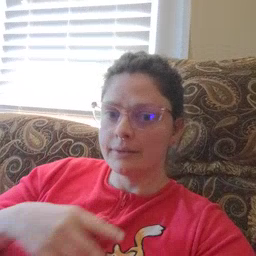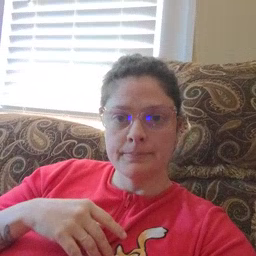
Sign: hate